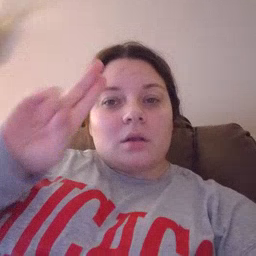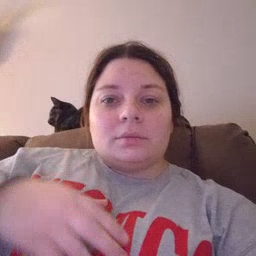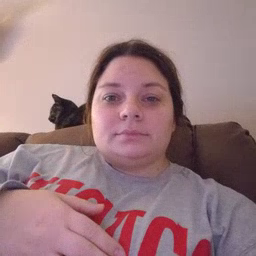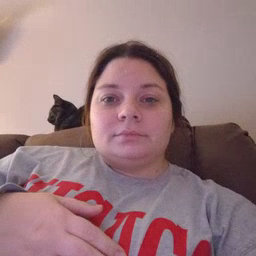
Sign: uncle